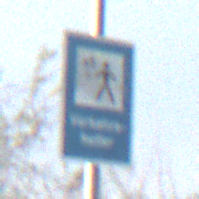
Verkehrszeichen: Verkehrshelfer
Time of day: MorningAfternoon
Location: Outdoor (Nature)
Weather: PartlyCloudy
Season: NotSpecified
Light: Natural